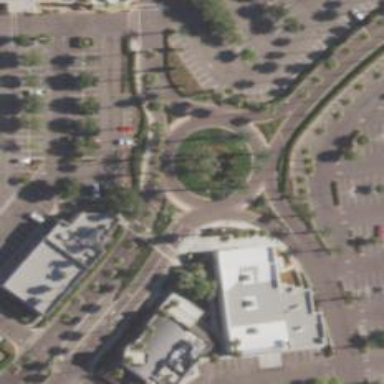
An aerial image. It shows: Tertiary road leading to roundabout junction.